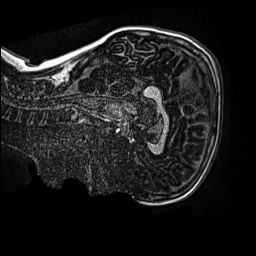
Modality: MP2RAGE
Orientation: sagittal
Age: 9
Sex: male
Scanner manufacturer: siemens
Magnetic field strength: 3 T
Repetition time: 4 s
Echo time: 0.00299 s